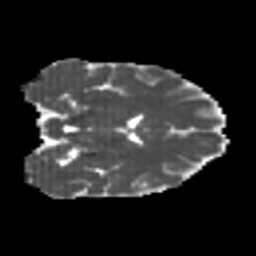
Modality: MD
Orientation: coronal
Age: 22
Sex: female
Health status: healthy
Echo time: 0.074 s